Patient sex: M
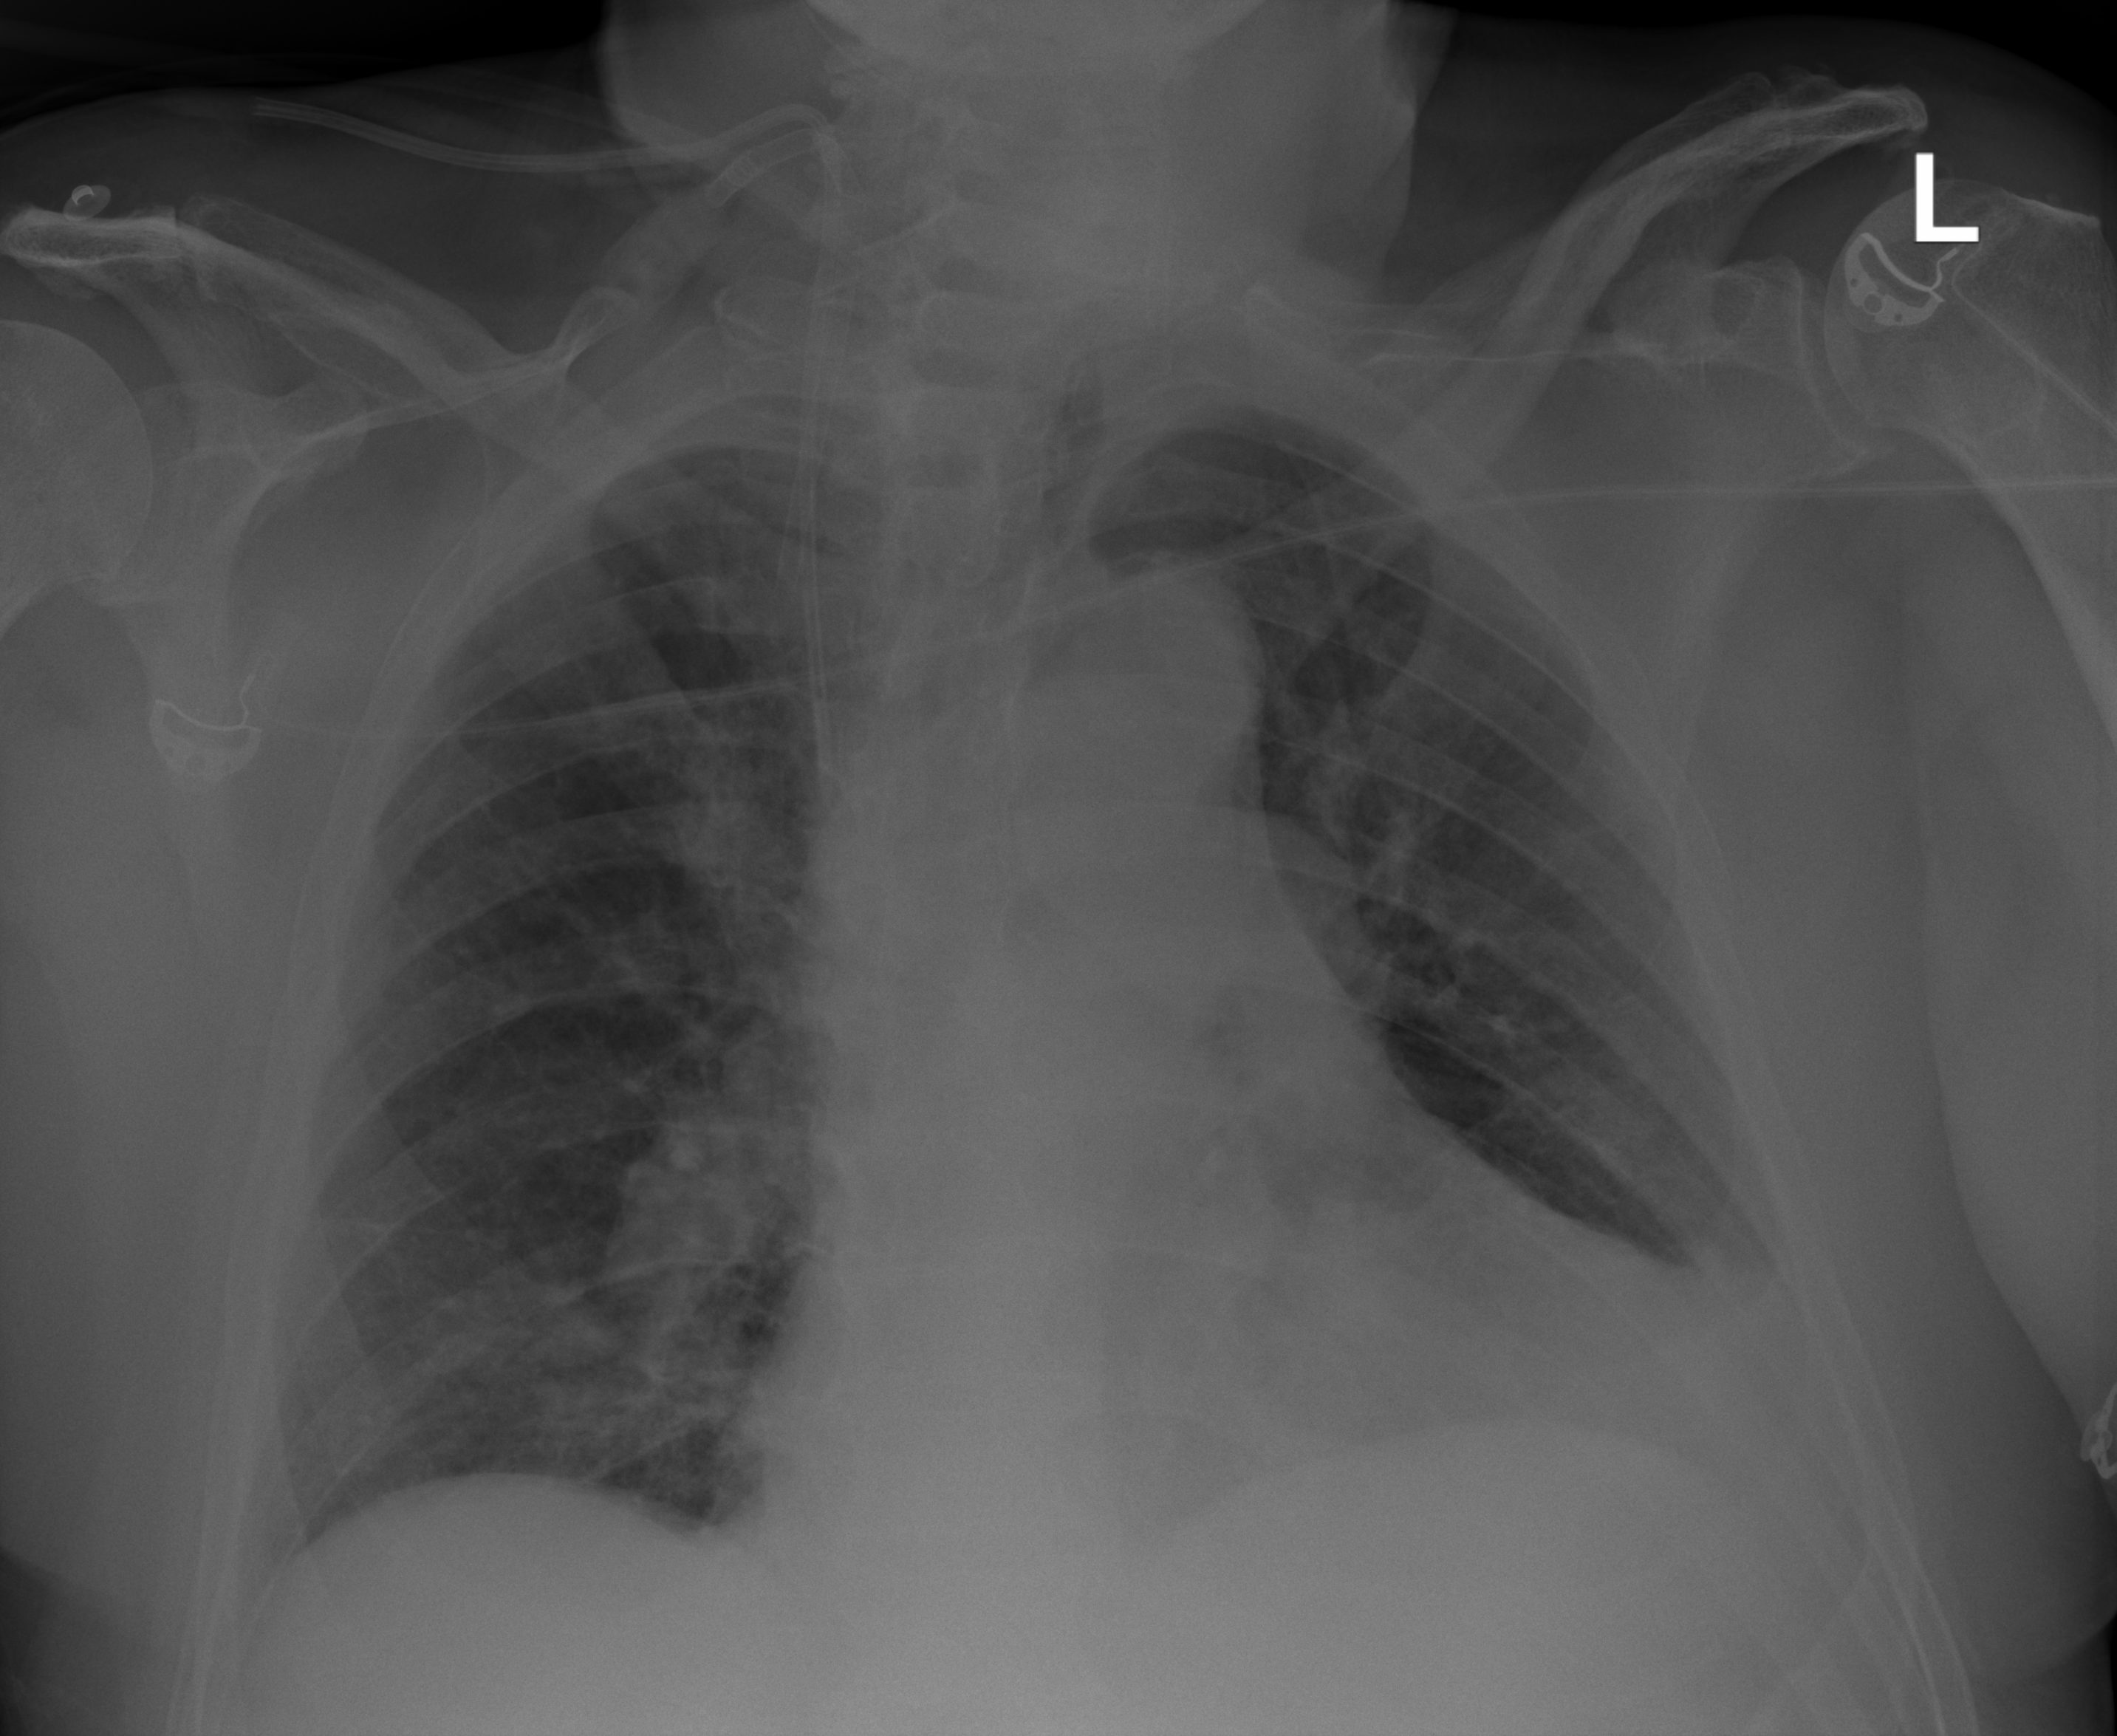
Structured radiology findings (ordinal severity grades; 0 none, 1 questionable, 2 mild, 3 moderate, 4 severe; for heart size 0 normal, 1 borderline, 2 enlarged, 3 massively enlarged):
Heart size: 2
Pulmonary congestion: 0
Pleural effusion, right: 0
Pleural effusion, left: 2
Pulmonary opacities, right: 0
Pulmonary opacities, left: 0
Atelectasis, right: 0
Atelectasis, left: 0